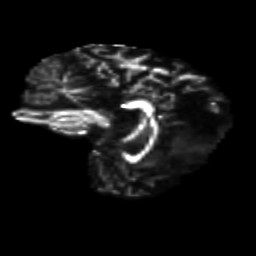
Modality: FA
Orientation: sagittal
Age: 48
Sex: female
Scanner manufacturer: siemens
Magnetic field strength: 3 T
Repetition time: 8.6 s
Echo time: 0.095 s